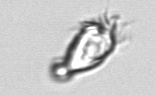
Label: Paratontonia_gracillima